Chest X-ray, PA view. Patient: 40 years old, sex F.
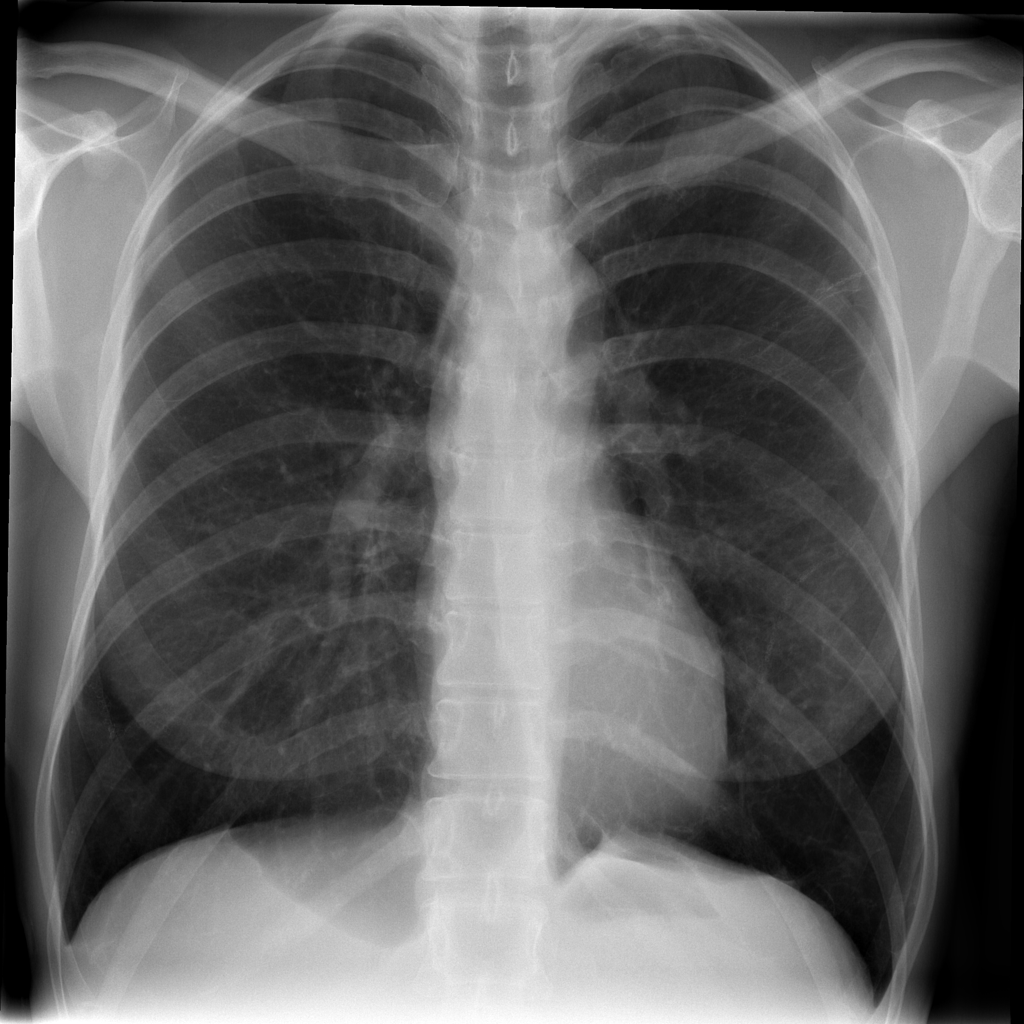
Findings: Effusion